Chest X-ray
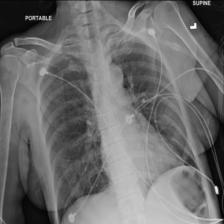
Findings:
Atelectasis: negative
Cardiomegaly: negative
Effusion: negative
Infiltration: negative
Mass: negative
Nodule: positive
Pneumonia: negative
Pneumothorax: negative
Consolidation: negative
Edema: negative
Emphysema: negative
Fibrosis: negative
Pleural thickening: positive
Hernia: negative